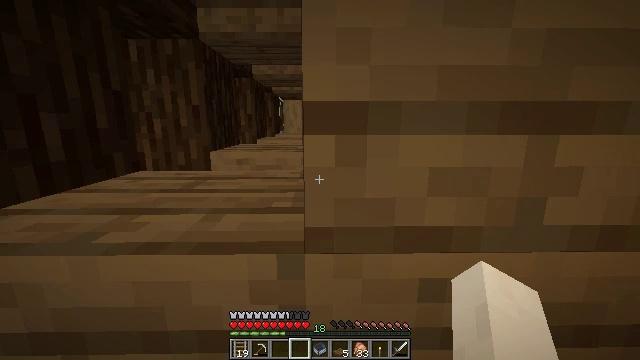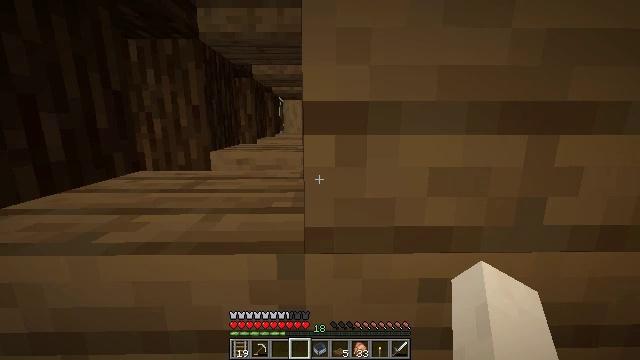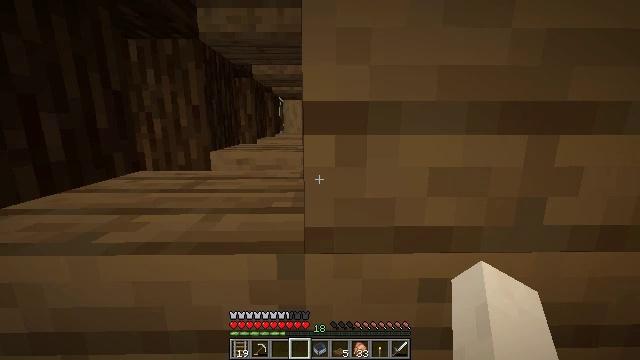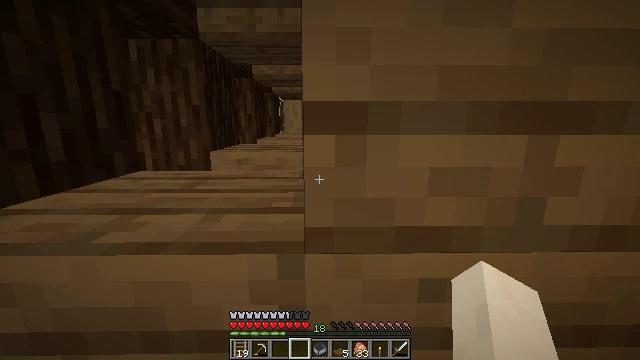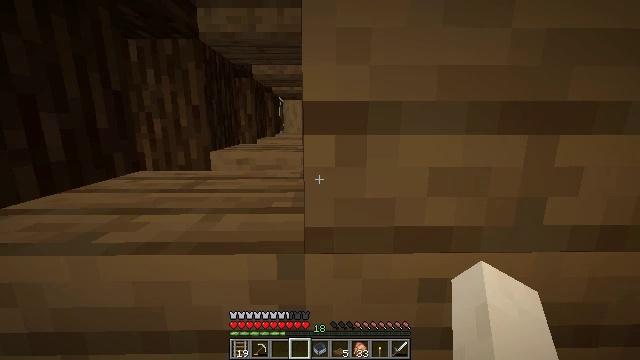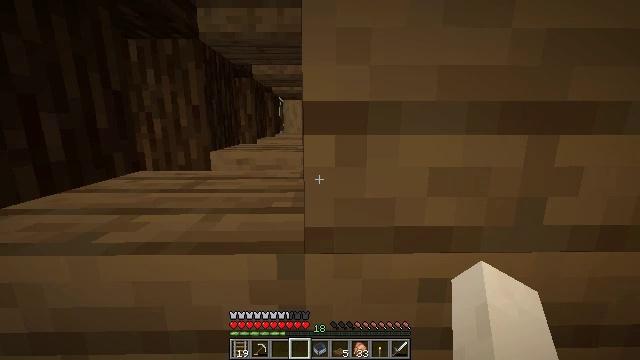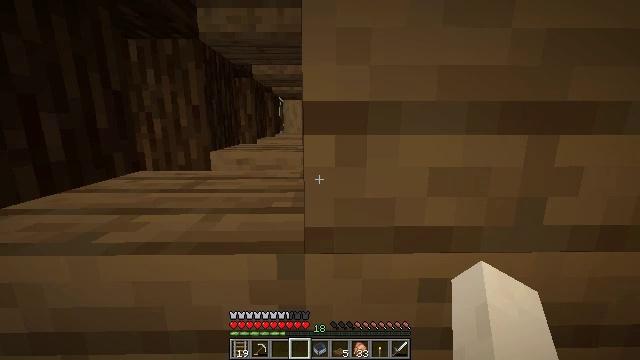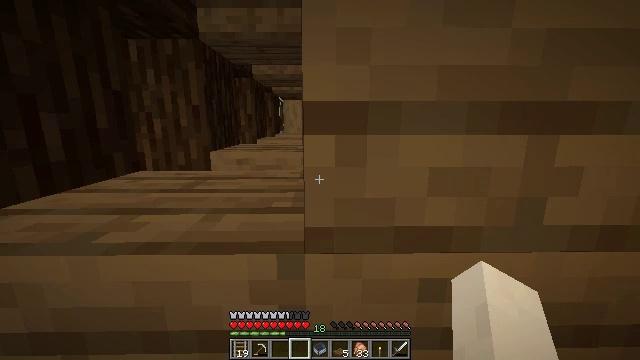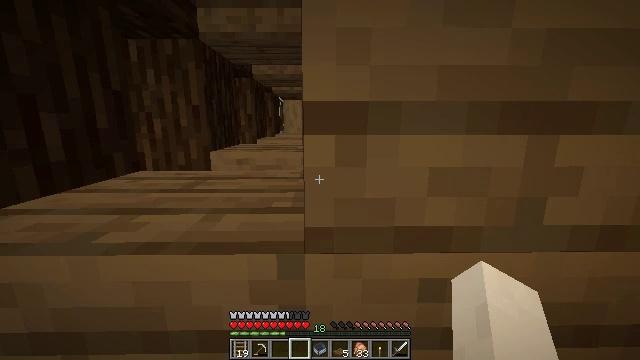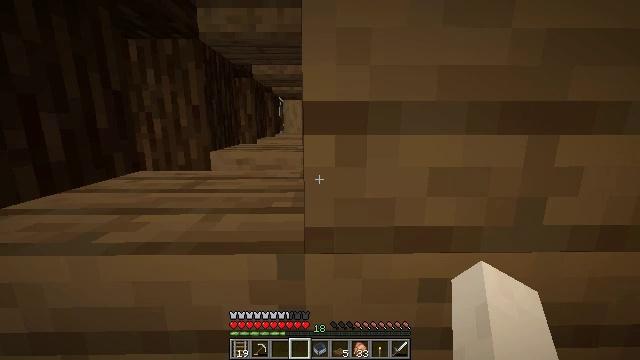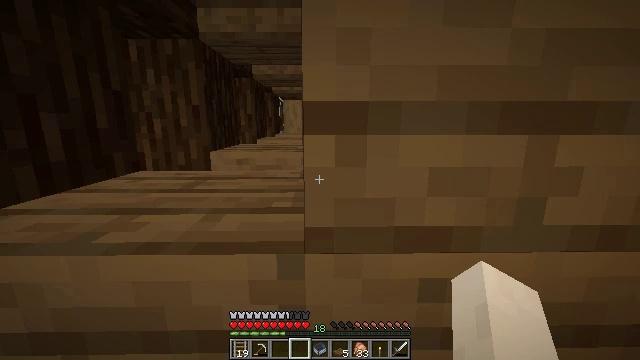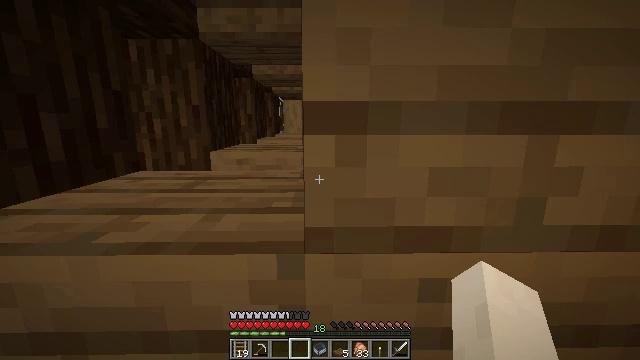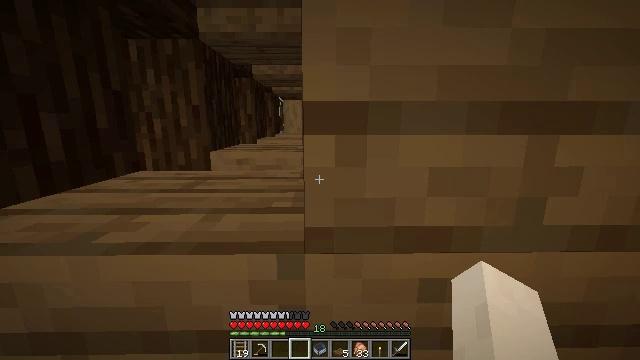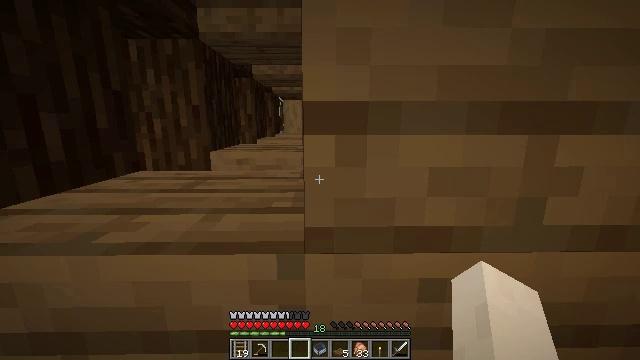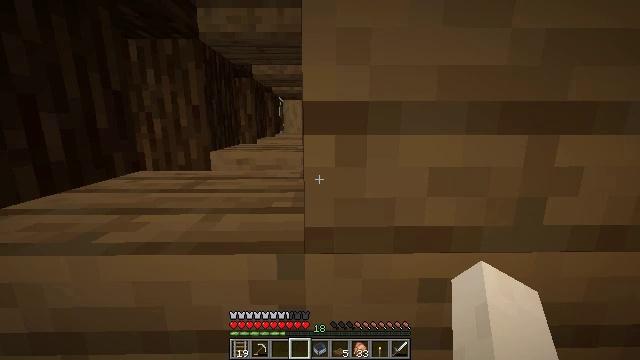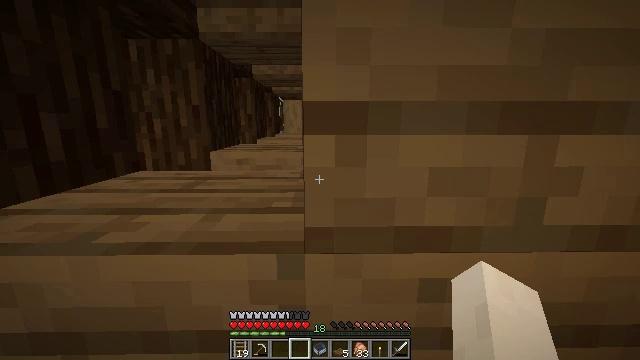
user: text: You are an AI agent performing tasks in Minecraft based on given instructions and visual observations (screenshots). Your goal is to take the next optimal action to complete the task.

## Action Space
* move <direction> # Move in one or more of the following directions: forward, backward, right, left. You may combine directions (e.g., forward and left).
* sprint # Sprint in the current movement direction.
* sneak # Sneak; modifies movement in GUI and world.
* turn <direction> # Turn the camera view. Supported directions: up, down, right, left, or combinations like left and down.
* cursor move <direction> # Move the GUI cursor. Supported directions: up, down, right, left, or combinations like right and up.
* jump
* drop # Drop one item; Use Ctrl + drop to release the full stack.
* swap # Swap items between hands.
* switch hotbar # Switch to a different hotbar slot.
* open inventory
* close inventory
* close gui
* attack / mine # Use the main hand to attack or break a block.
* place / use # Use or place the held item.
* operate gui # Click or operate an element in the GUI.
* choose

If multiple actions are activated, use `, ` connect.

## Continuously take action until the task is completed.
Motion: motion action
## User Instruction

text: Harvest stripped spruce log.
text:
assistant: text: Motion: no_op
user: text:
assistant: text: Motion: no_op
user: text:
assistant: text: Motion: no_op
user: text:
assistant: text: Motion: no_op
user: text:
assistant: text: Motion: no_op
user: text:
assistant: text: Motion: no_op
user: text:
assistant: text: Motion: no_op
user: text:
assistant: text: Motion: no_op
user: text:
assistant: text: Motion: no_op
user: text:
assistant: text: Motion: no_op
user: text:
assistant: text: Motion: no_op
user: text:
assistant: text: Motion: no_op
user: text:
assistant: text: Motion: no_op
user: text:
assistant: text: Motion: no_op
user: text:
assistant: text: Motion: no_op
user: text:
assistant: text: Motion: no_op
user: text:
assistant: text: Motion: no_op
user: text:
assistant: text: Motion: no_op
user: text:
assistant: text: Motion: no_op
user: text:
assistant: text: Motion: no_op
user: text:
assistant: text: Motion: no_op
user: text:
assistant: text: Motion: no_op
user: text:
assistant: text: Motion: no_op
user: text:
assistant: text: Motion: no_op
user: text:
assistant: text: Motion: no_op
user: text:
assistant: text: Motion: no_op
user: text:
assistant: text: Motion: no_op
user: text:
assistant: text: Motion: no_op
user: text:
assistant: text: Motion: no_op
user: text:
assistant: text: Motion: no_op